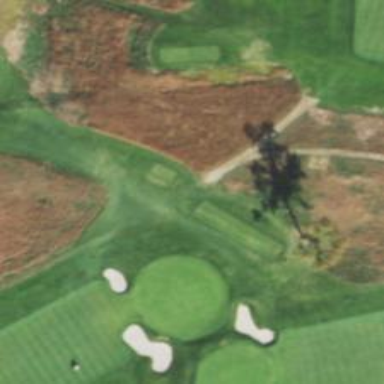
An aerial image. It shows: Pathway for golfing.